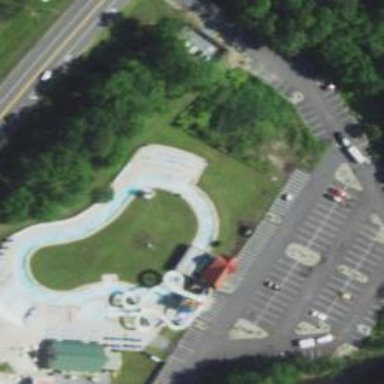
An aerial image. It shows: Lifeguard on duty.